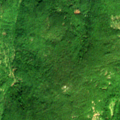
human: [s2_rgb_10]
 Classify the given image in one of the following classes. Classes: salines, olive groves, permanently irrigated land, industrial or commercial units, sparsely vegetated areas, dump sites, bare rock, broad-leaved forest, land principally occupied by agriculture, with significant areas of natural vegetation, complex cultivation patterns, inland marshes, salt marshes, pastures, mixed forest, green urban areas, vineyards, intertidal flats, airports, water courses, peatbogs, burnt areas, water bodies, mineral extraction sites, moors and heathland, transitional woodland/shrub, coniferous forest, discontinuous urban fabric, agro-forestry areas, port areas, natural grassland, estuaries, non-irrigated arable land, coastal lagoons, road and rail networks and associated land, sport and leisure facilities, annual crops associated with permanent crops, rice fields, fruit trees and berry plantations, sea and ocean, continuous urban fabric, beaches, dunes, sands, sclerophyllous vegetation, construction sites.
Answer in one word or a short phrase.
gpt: broad-leaved forest